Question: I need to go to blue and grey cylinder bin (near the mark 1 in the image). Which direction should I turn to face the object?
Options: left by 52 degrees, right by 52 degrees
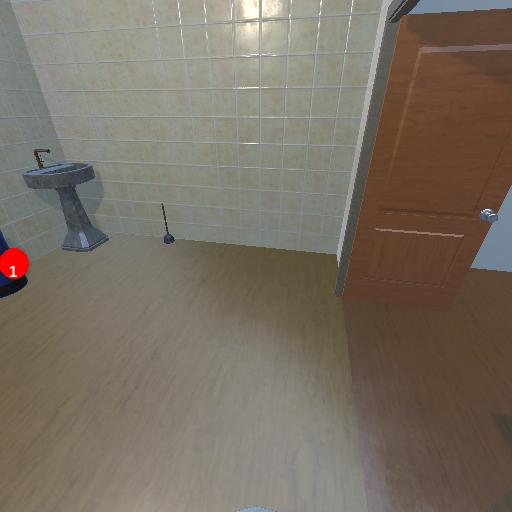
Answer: left by 52 degrees